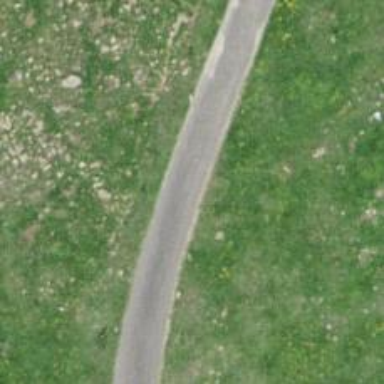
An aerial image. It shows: Well-maintained track road with grade 1 tracktype.